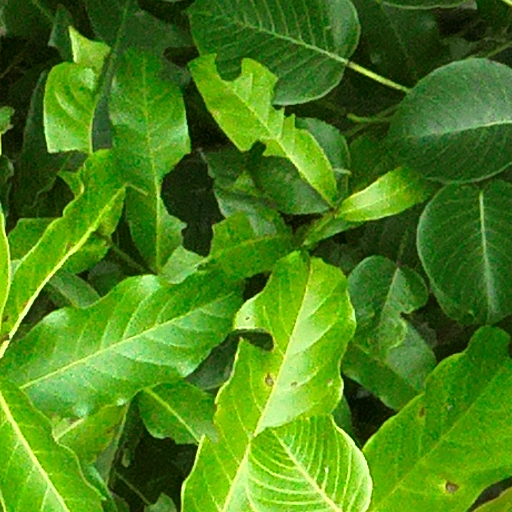
Species: Hura crepitans
GBIF accepted scientific name: Hura crepitans
Crown area (m\u00b2): 464.433